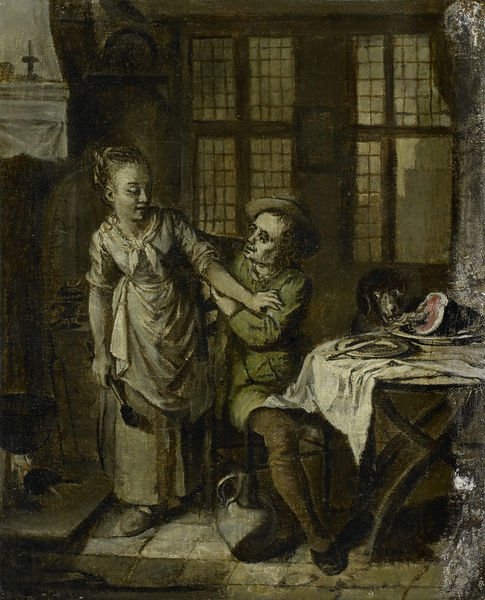
Titel: Galante scène in een keukeninterieur
Künstler: Willem Joseph Laquy
Standort: Amsterdam
Institution: Rijksmuseum
Schlagwörter: mann, grün, fenster, frau, glas, hut, stuhl, tisch, hund, messer, teller, tischtuch, paar, kamin, ofen, krug, schürze, essen, löffel, stufe, schinken, kreuz, feuerstelle, heim